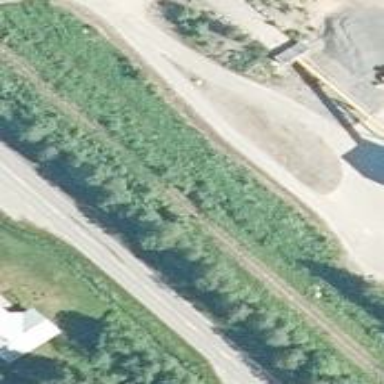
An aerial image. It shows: Signal on the railway track.